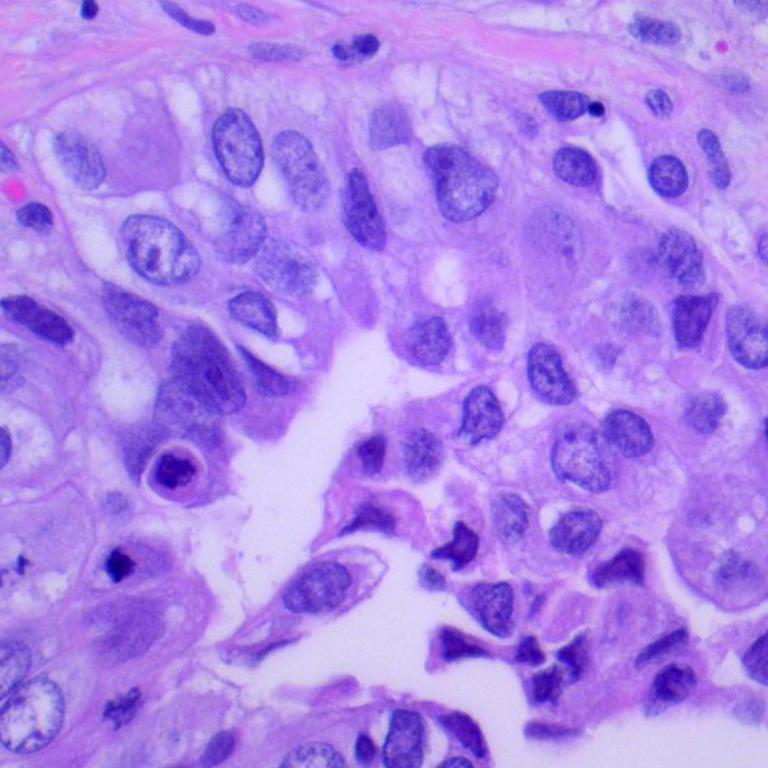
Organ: lung
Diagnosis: adenocarcinomas